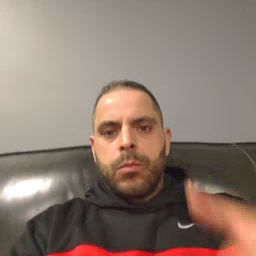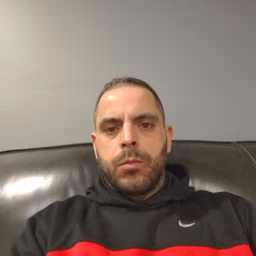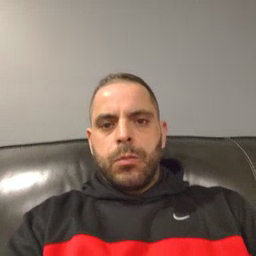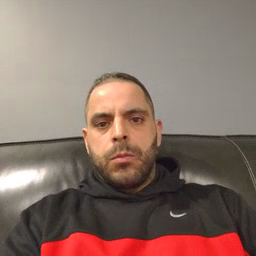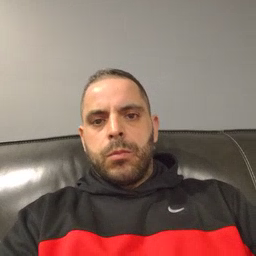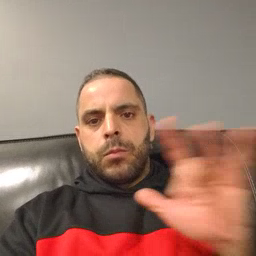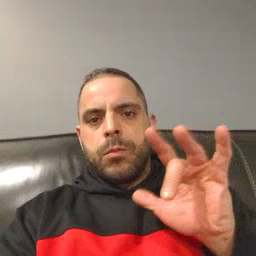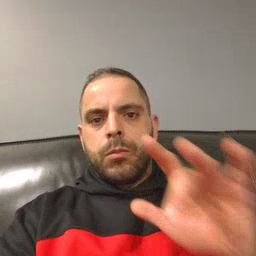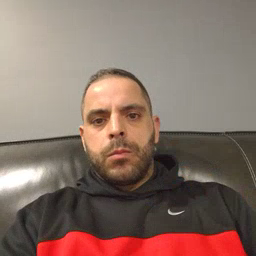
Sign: yucky